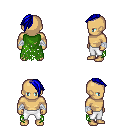
a pixel art fantasy rpg character, male body template, human, tanned skin, green tattered cape, white pants, blue long mohawk hairstyle, white cloth bandages, four views (front, back, left, right), 2x2 character sprite sheet, small pixel art, hard edges, no anti-aliasing